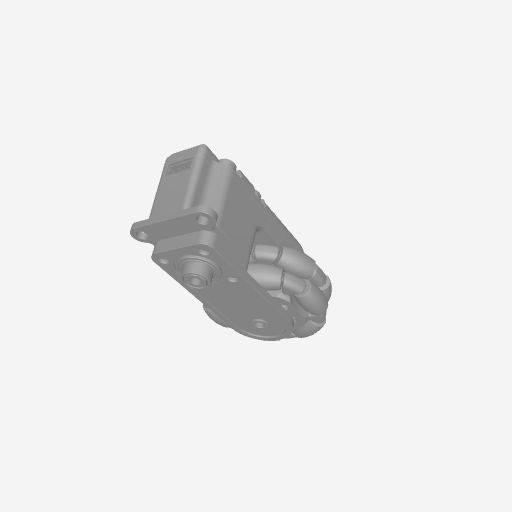
Part: OdometrySwingarm